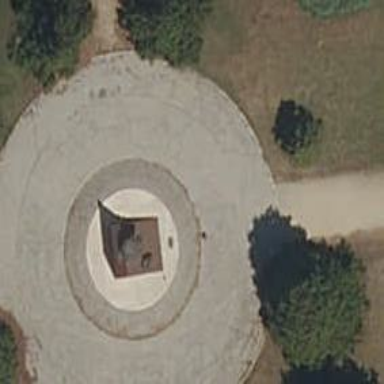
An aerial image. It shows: Memorial site with historic significance.